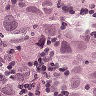
Metastatic tissue present: yes